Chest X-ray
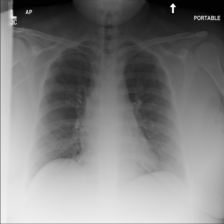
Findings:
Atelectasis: negative
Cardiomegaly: negative
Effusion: negative
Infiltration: negative
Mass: negative
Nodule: negative
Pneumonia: negative
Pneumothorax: negative
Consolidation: negative
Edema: negative
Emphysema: negative
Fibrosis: negative
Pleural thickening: negative
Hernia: negative